Question: I would like to move a file from Windows Mobile to a specific folder in Windows. The file in the mobile device is into the My Documents path.
The device is connected to the WiFi network, and the folder shared in windows is called "folder".
How could I do, I tried this but doesn't work:
'''
var f= System.Enviroment.GetFolderPath(System.Enviroment.SpecialFolder.Personal);
FileInfo fi = new FileInfo(f.ToString() + @"\file.txt");
fi.CopyTo(@"\\MYPERSONAL-PC\folder",true);
'''
the error is :
'''
in System.IO.__Error.WinIOError(Int32 errorCode, String str)
in System.IO.File.InternalCopy(String sourceFileName, String destFileName, Boolean overwrite)
in System.IO.FileInfo.CopyTo(String destFileName, Boolean overwrite)
in Project.MainForm.SaveButton_Click(Object sender, EventArgs e)
in System.Windows.Forms.Control.OnClick(EventArgs e)
in System.Windows.Forms.Button.OnClick(EventArgs e)
in System.Windows.Forms.ButtonBase.WnProc(WM wm, Int32 wParam, Int32 lParam)
in System.Windows.Forms.Control._InternalWnProc(WM wm, Int32 wParam, Int32 lParam)
in Microsoft.AGL.Forms.EVL.EnterMainLoop(IntPtr hwnMain)
in System.Windows.Forms.Application.Run(Form fm)
in Project.Program.Main()
'''

I also tried to use WNetAddConnection3, but still the same the connection to the network resource is ok, but return me always the same the code is here:
'''
[StructLayout(LayoutKind.Sequential)]
internal struct NetResource
{
public uint dwScope;
public uint dwType;
public uint dwDisplayType;
public uint dwUsage;
[MarshalAs(UnmanagedType.LPWStr, SizeConst = 64)]
public string lpLocalName;
[MarshalAs(UnmanagedType.LPWStr, SizeConst = 64)]
public string lpRemoteName;
[MarshalAs(UnmanagedType.LPWStr, SizeConst = 64)]
public string lpComment;
[MarshalAs(UnmanagedType.LPWStr, SizeConst = 64)]
public string lpProvider;
}
[DllImport("coredll.dll")]
private static extern int WNetAddConnection3(IntPtr hWndOwner,
ref NetResource lpNetResource, string lpPassword, string lpUserName, int dwFlags);
[DllImport("coredll.dll")]
static extern int WNetCancelConnection2(string lpName, Int32 dwFlags, bool bForce);
var f= System.Enviroment.GetFolderPath(System.Enviroment.SpecialFolder.Personal);
NetResource logsResource = new NetResource();
logsResource.lpLocalName = "logs";
logsResource.lpRemoteName = @"\\MYPERSONAL-PC\folder";
logsResource.dwType = 0x1;
logsResource.dwScope = 0;
logsResource.dwUsage = 0;
logsResource.dwDisplayType = 0;
//try to connect the network resource
WNetAddConnection3(new IntPtr(0), ref logsResource, @"pass", @"dom\user", 0);
FileInfo fi = new FileInfo(f.ToString() + @"\file.txt");
**fi.CopyTo(@"\\MYPERSONAL-PC\folder", true);**
'''
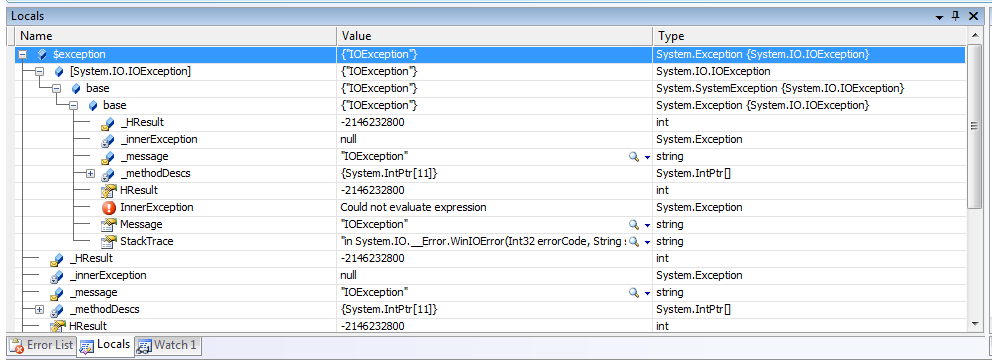
Answer: A few things to try:
1. Can you connect to the file share from a laptop or other PC on the wireless network? I want to verify it's not a configuration or authentication problem.
2. Assuming #1 works: try replacing MYPERSONAL-PC with the IP address of the PC?
3. Assuming #1 works, but #2 does not: try to P/Invoke WNetAddConnection3 to make a local connection to a network resource (like mapping a network drive) and copy to that.